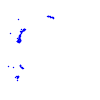
Particle: proton